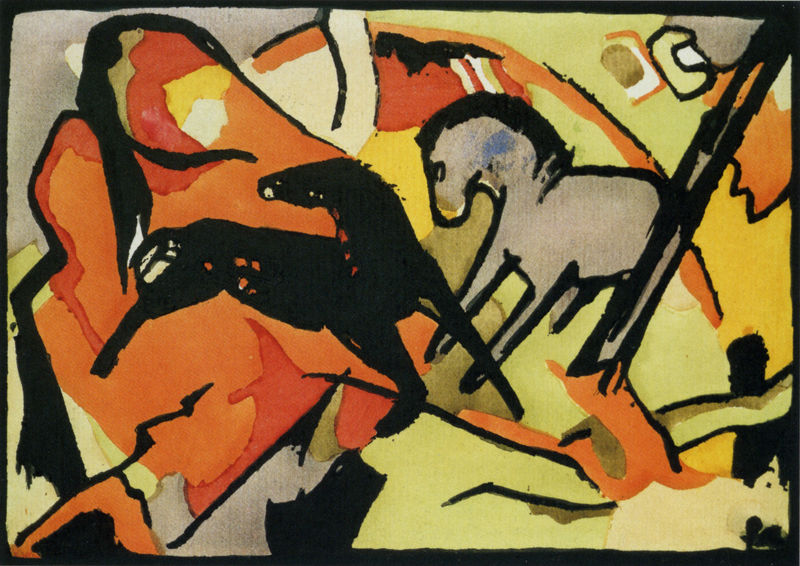
Titel: Zwei Pferde
Künstler: Franz Marc
Standort: Hamburg
Institution: Kunsthalle
Schlagwörter: baum, berg, blau, felsen, gemälde, himmel, kampf, kopf, körper, mann, weiß, aquarell, bäume, fluss, gelb, grün, impressionismus, kirchner, landschaft, menschen, ocker, bewegung, bunt, frau, grau, orange, schwarz, skizze, rot, tier, tiere, wiese, expressionismus, malerei, wand, arme, mensch, rahmen, hals, öl, erde, feld, felder, hügel, natur, stamm, weide, brücke, sonne, wiesen, boden, auge, paar, höhle, kontrast, wald, esel, pferd, pferde, umrandung, beine, huf, hufe, mähne, rappe, sprung, bein, farbig, holzschnitt, studie, laufen, abstrakt, berge, farben, fläche, flächen, kaki, modern, farbe, formen, grafik, wasserfarbe, linien, drehen, rand, wild, fight, red, white, black, expressionism, green, grey, painting, yellow, spielen, zeitgenössisch, silouette, striche, gestalt, arena, kurven, spiel, tusche, weiden, linie, geld, kontur, umrahmung, form, konturen, dynamik, lauf, zirkus, entwurf, franz, tinte, gedreht, expressiv, picasso, horses, head, hill, landscape, mountain, death, rappen, drawing, drehung, expressionist, line, battle, blauer reiter, klee, abstract, bright, marc, organge, franz marc, blaue reiter, fohlen, wildpferde, dynamic, legs, lines, horse, höhlenmalerei, formeb, kandinskylike, mansch, rückwendung, gallop, jump, stick, mane, leg, fear, chaos, abstraktionismus, moving, rot7grün, dicke linie, white horse, 4, lime, lemon, lef, black horse, farbbedeutung, bedeutungsfarben, sticj, dark horse